Field crop: maize
Growth stage: 2
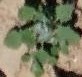
Species: chenopodium